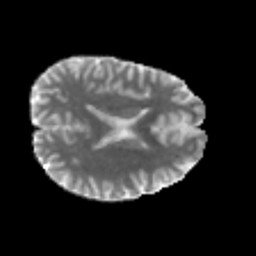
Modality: MD
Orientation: axial
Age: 32
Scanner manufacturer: philips
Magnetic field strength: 3 T
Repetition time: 8.6 s
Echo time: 0.127 s